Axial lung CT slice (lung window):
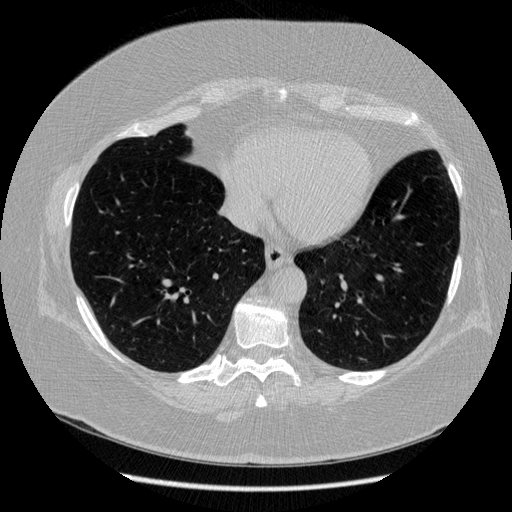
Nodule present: no